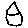
Label: house